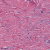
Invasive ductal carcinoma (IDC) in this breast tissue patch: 0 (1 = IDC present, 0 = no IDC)